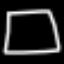
Label: square